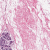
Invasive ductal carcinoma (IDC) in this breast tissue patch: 0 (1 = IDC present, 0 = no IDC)